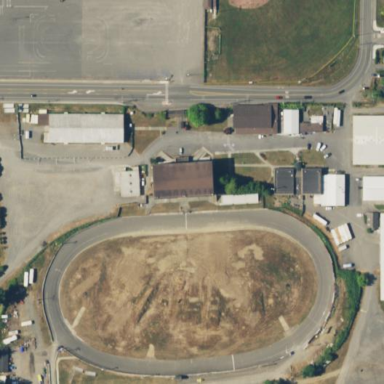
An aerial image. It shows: Motor sport raceway.